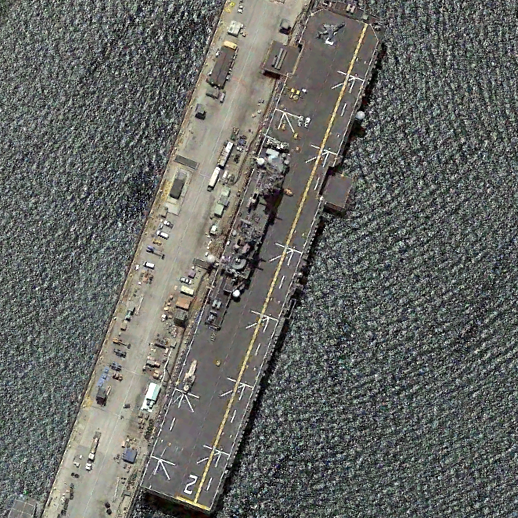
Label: assault